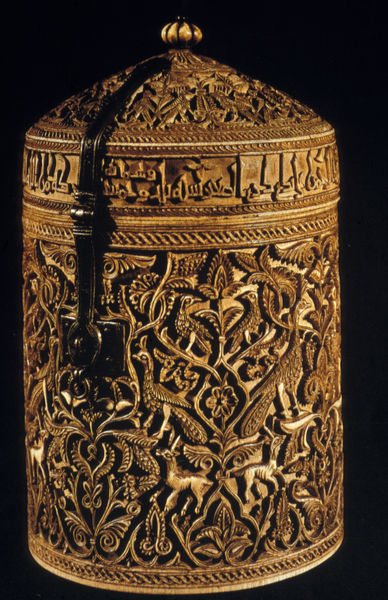
Titel: Dose
Standort: Madrid
Institution: Archäologisches Museum
Schlagwörter: schatten, vogel, braun, holz, licht, schwarz, schloss, tier, tiere, muster, ornament, gold, pflanze, krone, rund, relief, topf, inschrift, floral, ornamente, verzierung, metall, foto, fotografie, photographie, griff, truhe, deckel, messing, dose, orient, schnitzerei, photo, fries, knauf, arabisch, reh, farbfoto, schlangen, beschlag, verschluß, islam, urne, bügel, aufnahme, schließe, umschrift, tube, büchse, reliefiert, pyxis, behältniss, pandorra, schactel, schitzereien, schriftz, tub